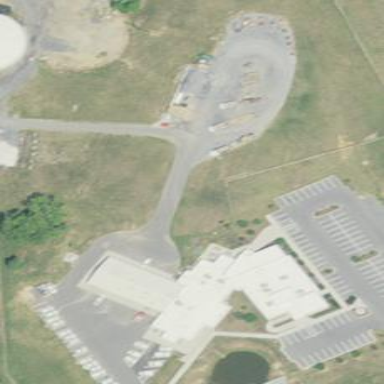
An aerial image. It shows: Utility area.